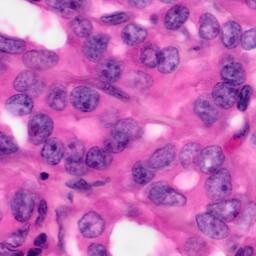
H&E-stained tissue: Pancreatic